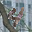
Label: 4